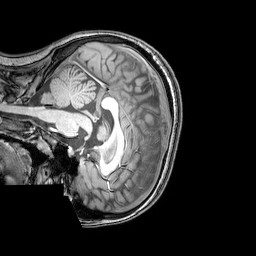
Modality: T1w
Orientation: sagittal
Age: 21
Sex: female
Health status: healthy
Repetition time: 0.081 s
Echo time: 0.037 s